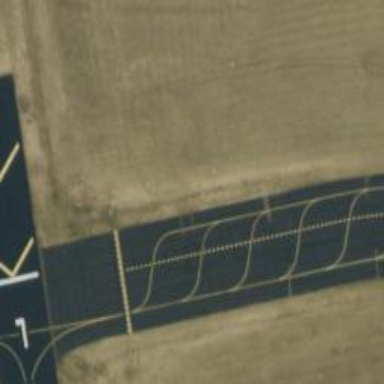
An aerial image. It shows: Image of taxiway at airport.